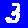
Digit: 3